Question: i use this code for working with Port
<URL>
but I get the following error.
No connection could be made because the target machine actively refused it.

Should I not connect(bind) the socket to the port?
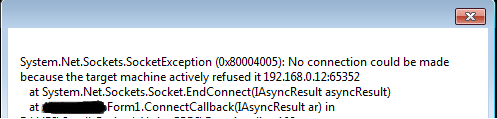
Answer: First we have to check whether the Database service or particular service is started or Dead position
by using this command in linux terminal
1. service database status (or) service service-name status
If particular service status is Dead or inactive then we have to start the service by using
1. service service-name start
Then check the connection, it will connect Absolutely